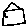
Label: house